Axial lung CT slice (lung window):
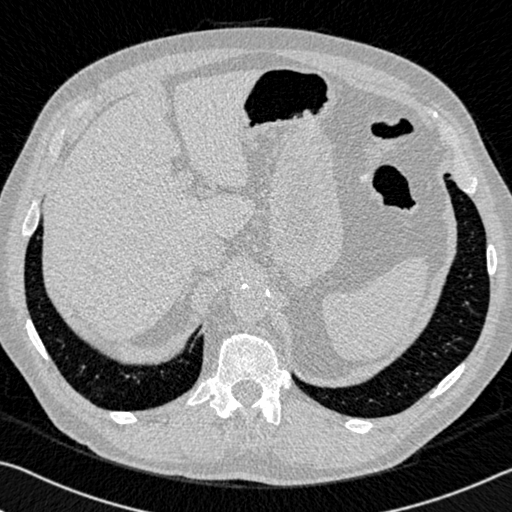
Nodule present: no